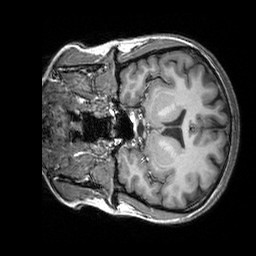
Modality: T1w
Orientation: coronal
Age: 29
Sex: female
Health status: healthy
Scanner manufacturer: siemens
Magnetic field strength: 3 T
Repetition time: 2.3 s
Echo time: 0.00303 s